Question: i have an issue with chrome, whenever i try to download the file it block show this error

here is my view:
'''
<button wire:click="downloadResults" class="btn btn-primary float-right">
<i class="fas fa-download"></i>
Download all results
</button>
'''
And my controller
'''
public function downloadResults(){
return Response::download($this->downloadResults);
}
'''
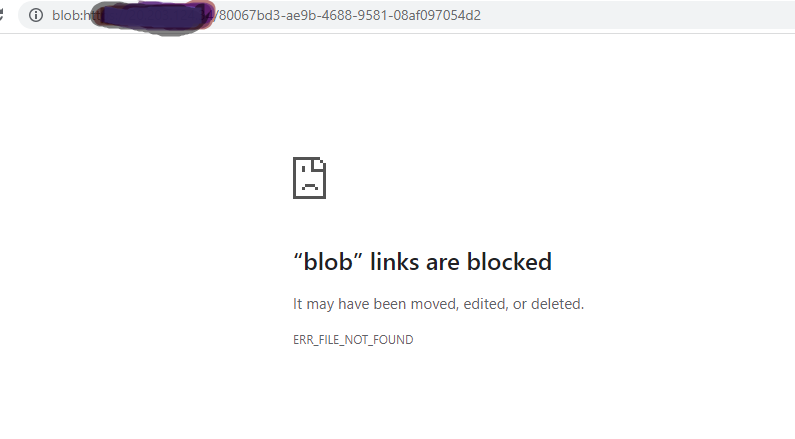
Answer: I recently experienced this issue and it turned out to be an issue with Google Tag Manager.
Comment out Google Analytics and it will work.
Update to the latest recommended Google Analytics snippet
<URL>